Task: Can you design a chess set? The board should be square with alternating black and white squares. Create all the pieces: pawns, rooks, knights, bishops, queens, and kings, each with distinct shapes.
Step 1092:
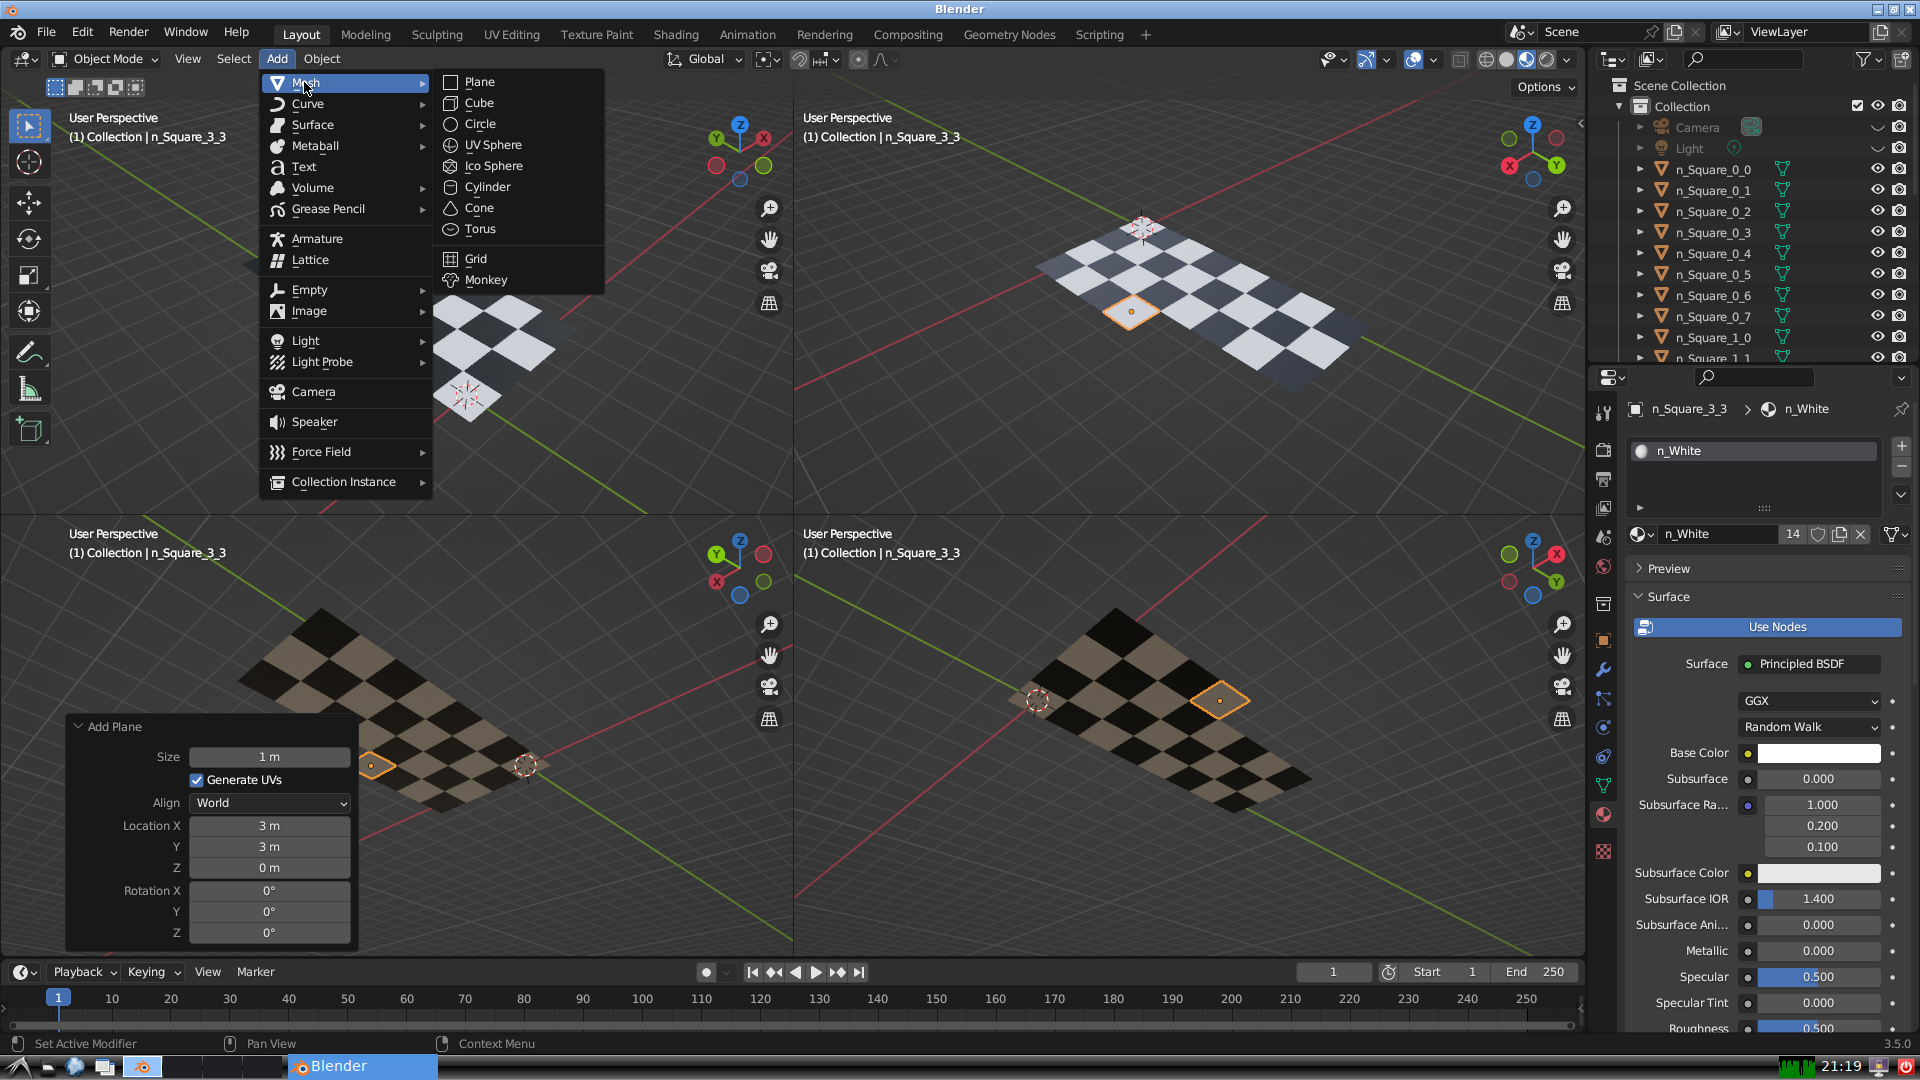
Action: {"mouse_move": [499, 79]}